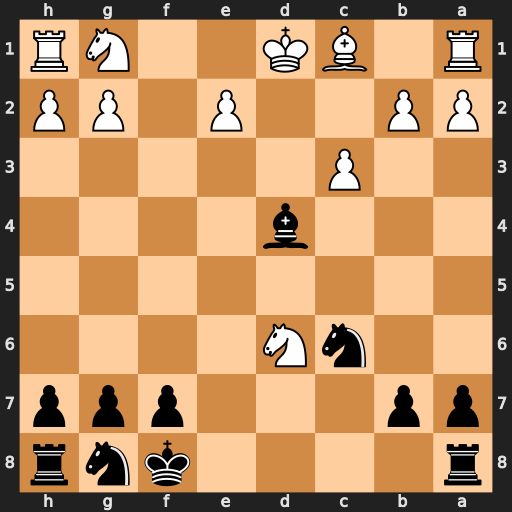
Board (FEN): r4knr/pp3ppp/2nN4/8/3b4/2P5/PP2P1PP/R1BK2NR
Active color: b
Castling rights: -
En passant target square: -
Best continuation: Bxg1 Rxg1 Rd8